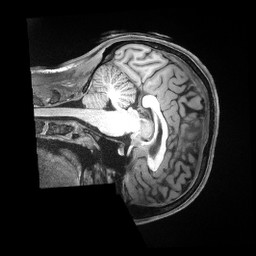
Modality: T1w
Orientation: sagittal
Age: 25
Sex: female
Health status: ill
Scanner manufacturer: siemens
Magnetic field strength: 3 T
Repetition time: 2.5 s
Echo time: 0.00181 s